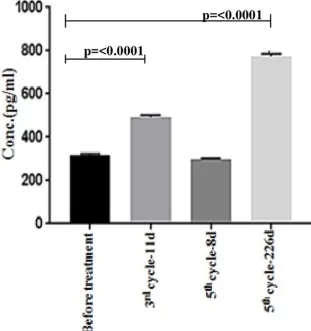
Multiplex analysis of cytokines/chemokines in patient plasma before and after nivolumab treatment, and after progression. (C,D) Significant upregulation of the immune inhibition biomarkers (IL-6 and IL-8) at progression (fifth cycle-226 days). The assay was repeated three times and the shown data corresponds to one representative experiment. Statistical analysis was performed using non-parametric unpaired ANOVA followed by multiple comparison Dunnet's test and p values <0.05 were considered statistically significant.
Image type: pathology (immunostaining)